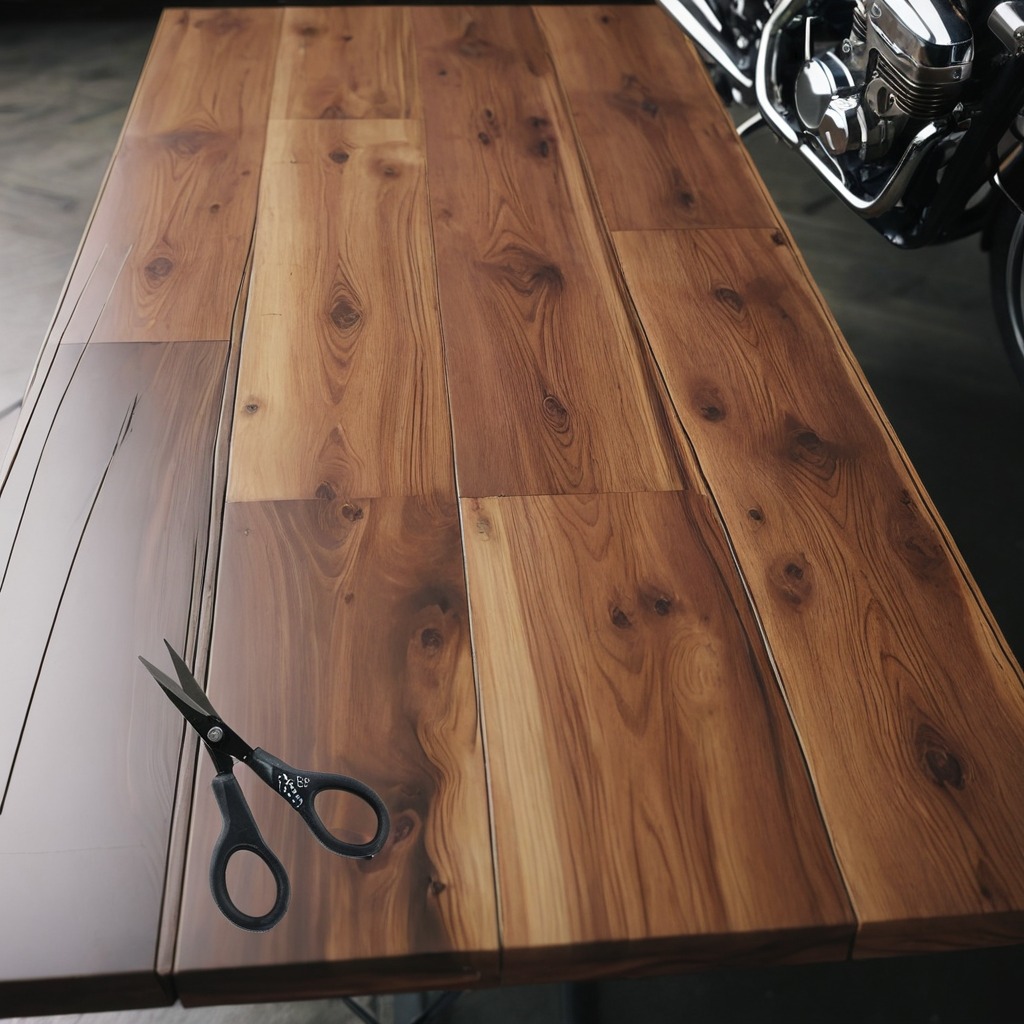
A scissor lies on the oil-spilled wooden table in a vintage motorcycle garage.